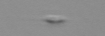
Label: Cylindrotheca_morphotype1